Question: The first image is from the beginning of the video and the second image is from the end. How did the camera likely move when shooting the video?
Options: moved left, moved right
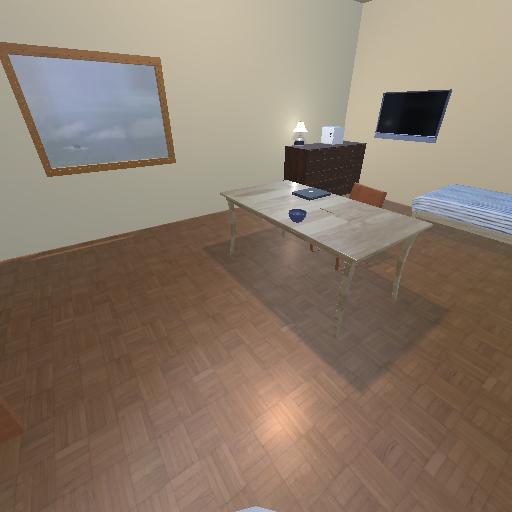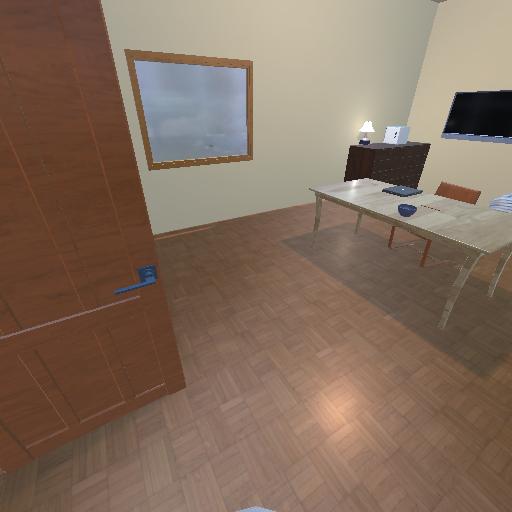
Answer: moved left